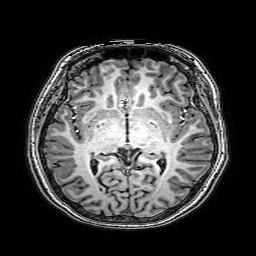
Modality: T1w
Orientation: coronal
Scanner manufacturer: philips
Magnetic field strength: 3 T
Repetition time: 0.0096 s
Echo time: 0.0046 s